Question: I am iterating a directory full of .xlsx files. I am using VBA to open them and resize a few columns. Some of them are asking for a password, that I do not know, so I just want to skip these files and move onto the next. How in VBA can this be achieved? I tried the below but no such luck.
'''
Set openedBook = Workbooks.Open(File, IgnoreReadOnlyRecommended:=True)
'''

Here is an image of the error I get -- how can I either ignore the workbook completely or VBA to click "Cancel" on the prompt?
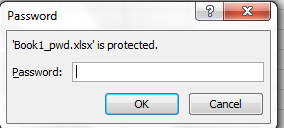
Answer: You could try passing a (known invalid) password and use error handling to ignore the failure
Something like this
'''
Sub Demo()
Dim openedBook As Workbook
Dim sFile As String
sFile = "C:\Your\File\Name.xlsx"
Set openedBook = Nothing ' in case openedBook was previously set to somthing
On Error Resume Next
Set openedBook = Workbooks.Open( _
FileName:=sFile, _
IgnoreReadOnlyRecommended:=True, _
Password:="!")
On Error GoTo 0
If Not openedBook Is Nothing Then
' do your stuff
Else
' For demo purposes only
MsgBox "File " & sFile & " is password protected"
End If
End Sub
'''